Question: Group data in C#, I have parsed the html file and get all the data on it, now I want to group them as following:

Those lines which are selected are the parent and contain the following childs, the code that I'm working on is here:
'''
var uricontent = File.ReadAllText("TestHtml/Bew.html");
var doc = new HtmlDocument(); // with HTML Agility pack
doc.LoadHtml(uricontent);
var rooms = doc.DocumentNode.SelectNodes("//table[@class='rates']").SelectMany(
detail =>
{
return doc.DocumentNode.SelectNodes("//td[@class='rate-description'] | //table[@class='rooms']//h2 | //table[@class='rooms']//td[@class='room-price room-price-total']").Select(
r => new
{
RoomType = r.InnerText.CleanInnerText(),
});
}).ToArray();
'''
the RoomType contains the data which is parsed by HTML AgilityPack, how can I group them by the Name like Pay & Save , Best Available Room Only ...
HTML File is here : <URL>
Thank you
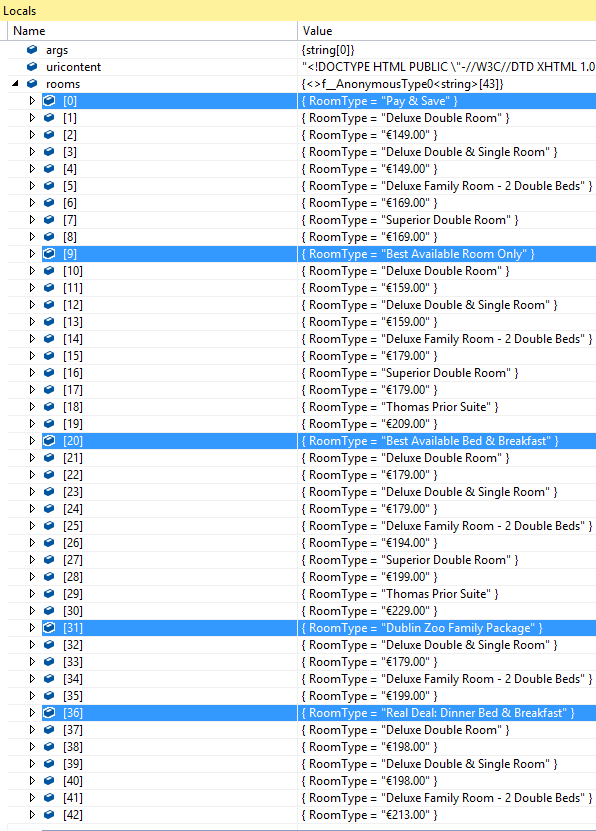
Answer: Instead of doing union of 3 XPath queries, then trying to group them back by "Rate Description" (aka by element : '<td class="rate-description">'), you can do it another way around.
You can base your LINQ selection by "Rate Description", then in projection part, get all room types and room rates under current "Rate Description" using relative XPath :
'''
var rooms =
doc.DocumentNode
.SelectNodes("//table[@class='rates']//tr[@class='rate']")
.Select(r => new
{
RateType = r.SelectSingleNode("./td[@class='rate-description']")
.InnerText.CleanInnerText,
RoomTypes = r.SelectNodes("./following-sibling::tr[@class='rooms'][1]//table[@class='rooms']//h2")
.Select(s => new
{
RoomType = s.InnerText.CleanInnerText,
Rate = s.SelectSingleNode(".//parent::td/following-sibling::td[@class='room-price room-price-total'][1]")
.InnerText.CleanInnerText
}).ToArray()
}).ToArray();
'''
Notice period at the beginning of some XPath queries above. That tells 'HtmlAgilityPack' that the query is relative to current 'HtmlNode'. The result is about like this :